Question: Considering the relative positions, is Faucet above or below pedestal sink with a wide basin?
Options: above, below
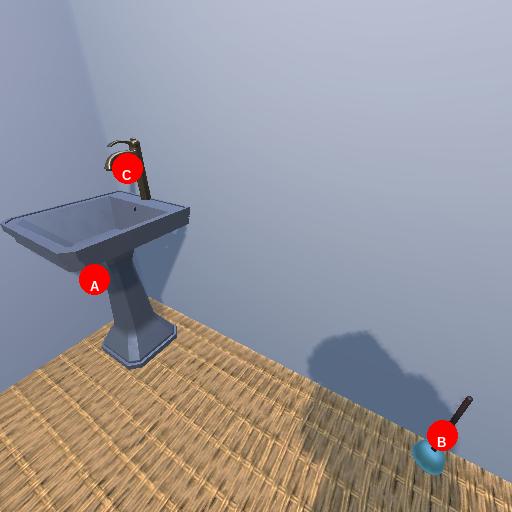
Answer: above